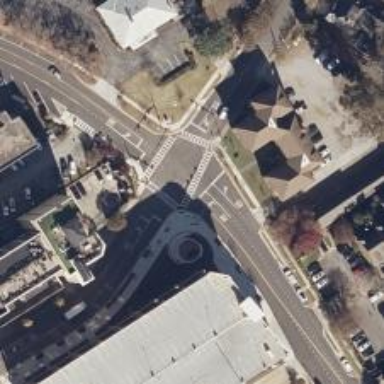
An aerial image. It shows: Marked crossing on the road.